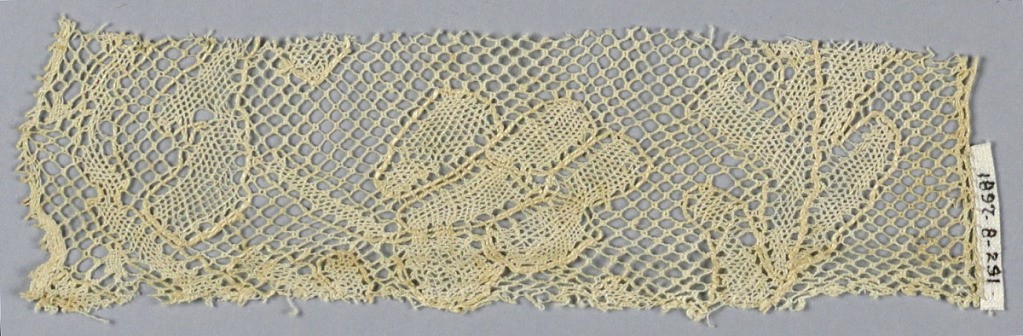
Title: Fragment
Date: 19th century
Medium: linen Technique: bobbin lace (Lille-style with heavy outlining thread)
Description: Fragment of Lille type bobbin lace